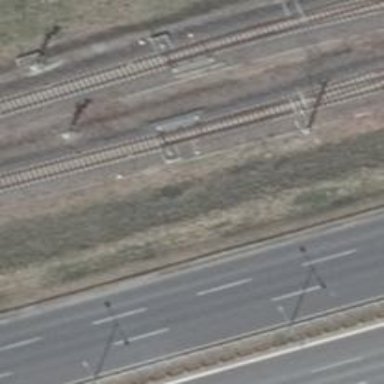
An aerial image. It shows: Railway switch with the turnout side on the left.